Question: as you can see, I've a bottom bar (its not using TabHost or anything, partially because obviously its depreciated but also partially because this is only on two activities in the app so I don't need to do a tab host for just two pages). Anyway there is content 'under' that tab bar. Android won't scroll any further because as it sees it that content is viewable, yet it isn't really.
My question is whats the best way to get that content up above the tab bar.
Some ideas I had:
1. transparant image of a set height (since the tab bar is set height) and a width of wrap_content. This isn't working.
2. use the background of the tab bar and make it look inconspicuous.
3. Make the bottom bar not transparent and put anything there, with a set height.
You might be interested in my xml structure:
'''
<RelativeLayout>
<ScrollView>
<LinearLayout>
<RelativeLayout>
<LinearLayout>
</LinearLayout>
<LinearLayout>
</LinearLayout>
</RelativeLayout>
</LinearLayout>
</ScrollView>
<LinearLayout>
TAB BAR
</LinearLayout>
</RelativeLayout>
'''

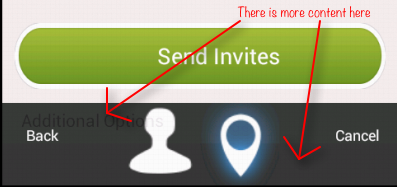
Answer: if your TAB BAR has fixed height than you can set 'ScrollView' margin bottom attribute. This will always show your 'ScrollView' data above the TAB BAR